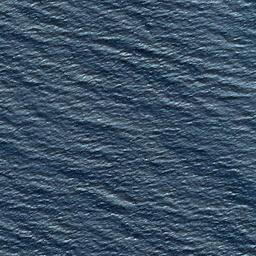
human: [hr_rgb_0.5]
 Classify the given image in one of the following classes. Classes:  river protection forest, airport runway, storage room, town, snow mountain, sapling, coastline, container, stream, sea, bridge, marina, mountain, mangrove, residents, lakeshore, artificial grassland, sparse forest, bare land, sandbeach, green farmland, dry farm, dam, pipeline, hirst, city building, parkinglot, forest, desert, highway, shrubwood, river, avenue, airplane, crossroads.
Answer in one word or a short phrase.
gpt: sea